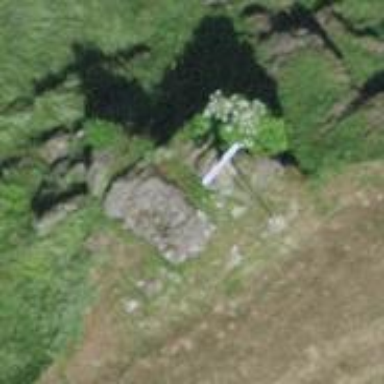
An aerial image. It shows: Wayside cross with historic significance.